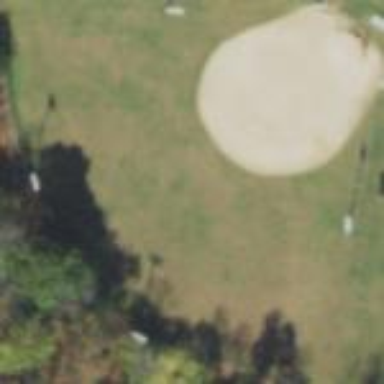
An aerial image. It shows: Softball pitch for leisure and sport activities.